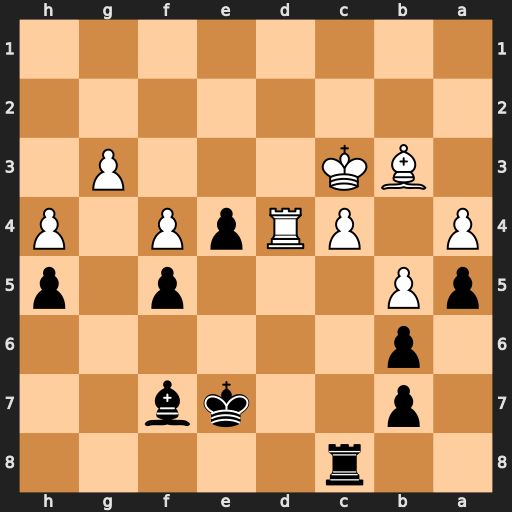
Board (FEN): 2r5/1p2kb2/1p6/pP3p1p/P1PRpP1P/1BK3P1/8/8
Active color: b
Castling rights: -
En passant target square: -
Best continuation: Rg8 Rd2 Rxg3+